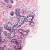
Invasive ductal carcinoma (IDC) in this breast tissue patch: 0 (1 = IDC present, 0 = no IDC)